Question: does someone know how to get rid of black rows in ListView, please have a look on the screenshot.

The xml for each row:
'''
<?xml version="1.0" encoding="utf-8"?>
<LinearLayout
xmlns:android="http://schemas.android.com/apk/res/android"
android:layout_width="fill_parent"
android:layout_height="fill_parent"
android:id="@+id/list_view">
<RelativeLayout
android:id="@+id/r_layout_for_tasks"
android:layout_width="fill_parent"
android:layout_height="fill_parent"
android:background="#ffffff">
<ImageView
android:id="@+id/icon_image_view"
android:layout_width="wrap_content"
android:layout_height="wrap_content"
android:src="@drawable/clock"
android:layout_alignParentLeft="true">
</ImageView>
<TextView
android:id="@+id/task_text_view"
android:layout_width="wrap_content"
android:layout_height="wrap_content"
android:paddingLeft="10dp"
android:layout_toRightOf="@id/icon_image_view">
</TextView>
<TextView
android:id="@+id/time_text_view"
android:layout_width="wrap_content"
android:layout_height="wrap_content"
android:layout_alignParentRight="true">
</TextView>
</RelativeLayout>
</LinearLayout>
'''
The activity's layout:
'''
<?xml version="1.0" encoding="utf-8"?>
<LinearLayout
xmlns:android="http://schemas.android.com/apk/res/android"
android:layout_width="fill_parent"
android:layout_height="fill_parent"
android:orientation="vertical"
android:background="#ffffff">
<RelativeLayout
android:layout_width="fill_parent"
android:layout_height="wrap_content"
android:padding="10dp"
android:background="#ffffff">
<Button
android:id="@+id/ok_button"
android:onClick="onClickOKButton"
android:text="OK"
android:layout_width="wrap_content"
android:layout_height="wrap_content"
android:minWidth="60dp"
android:layout_alignParentRight="true">
</Button>
<EditText
android:id="@+id/edit_text"
android:layout_width="fill_parent"
android:layout_height="wrap_content"
android:hint="Task description"
android:layout_toLeftOf="@id/ok_button">
</EditText>
</RelativeLayout>
<ListView
android:id="@+id/list_view"
android:layout_width="fill_parent"
android:layout_height="fill_parent"
android:padding="10dp">
</ListView>
</LinearLayout>
'''
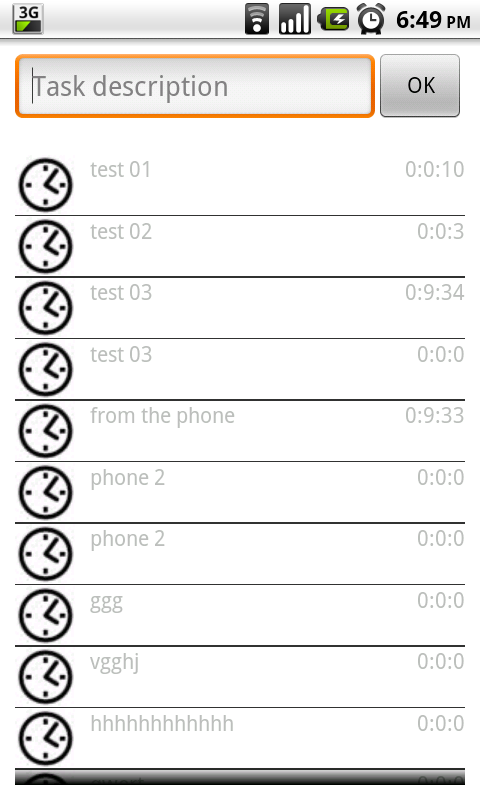
Answer: Have a look at the <URL> attribute to set in the XML layout. You can set it to the same color as the listview background.